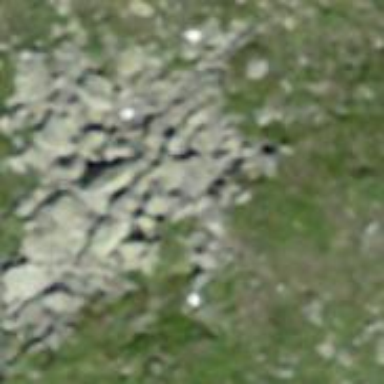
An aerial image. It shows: Natural scree.